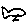
Label: fish